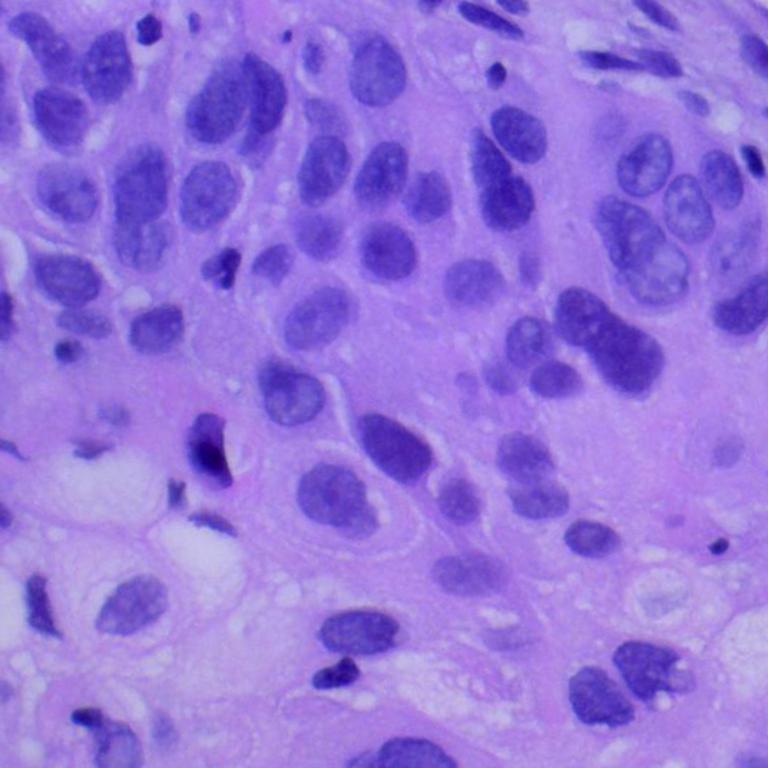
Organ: lung
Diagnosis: squamous carcinomas